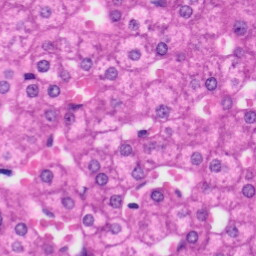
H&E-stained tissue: Liver